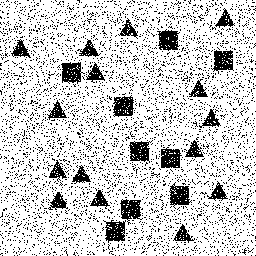
Squares: 9
Triangles: 15
Stars: 0
Total shapes: 24